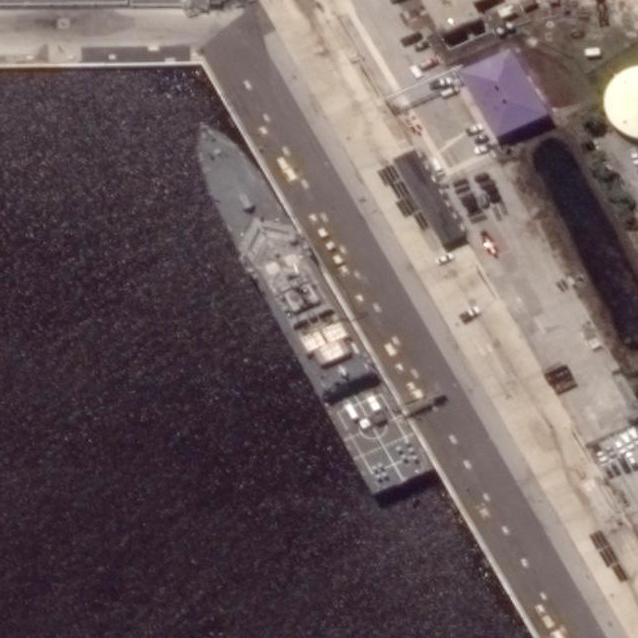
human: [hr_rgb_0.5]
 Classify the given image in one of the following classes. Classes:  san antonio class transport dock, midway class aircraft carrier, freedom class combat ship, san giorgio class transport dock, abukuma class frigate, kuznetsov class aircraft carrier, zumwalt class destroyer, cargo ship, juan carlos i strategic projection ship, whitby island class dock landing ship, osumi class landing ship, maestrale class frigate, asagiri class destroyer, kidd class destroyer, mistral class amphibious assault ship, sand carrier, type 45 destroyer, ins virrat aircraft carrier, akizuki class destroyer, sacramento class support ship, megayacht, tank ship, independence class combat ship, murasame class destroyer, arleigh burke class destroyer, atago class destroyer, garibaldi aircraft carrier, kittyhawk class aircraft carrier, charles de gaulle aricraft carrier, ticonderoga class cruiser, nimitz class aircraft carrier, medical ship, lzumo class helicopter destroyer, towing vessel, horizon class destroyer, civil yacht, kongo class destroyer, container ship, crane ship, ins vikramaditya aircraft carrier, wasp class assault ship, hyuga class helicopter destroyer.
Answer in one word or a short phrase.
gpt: Freedom class combat ship